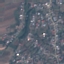
Land use / land cover class: Residential